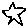
Label: star